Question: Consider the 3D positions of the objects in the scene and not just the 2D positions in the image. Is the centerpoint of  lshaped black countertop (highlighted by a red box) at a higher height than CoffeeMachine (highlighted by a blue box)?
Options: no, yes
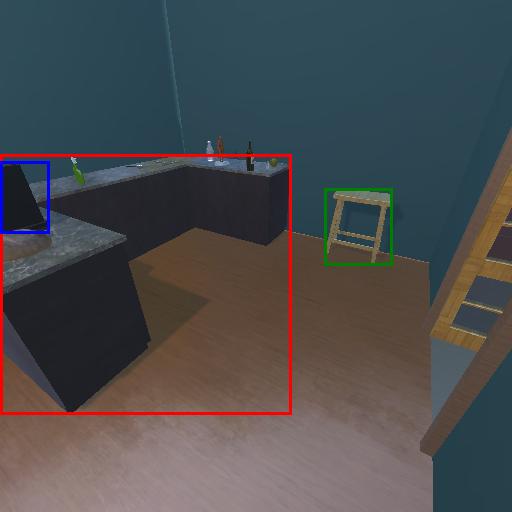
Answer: no